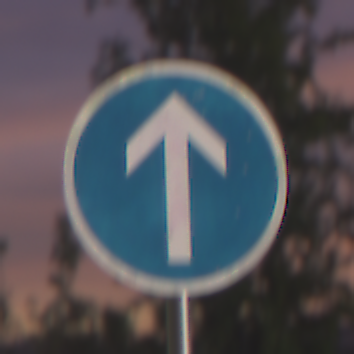
Verkehrszeichen: VorgeschriebeneFahrtrichtungGeradeaus
Umgebung: Outdoor, Urban
Tageszeit: SunriseSunset
Wetter: PartlyCloudy
Licht: Artificial
Jahreszeit: NotSpecified
Kontrast: HighContrast